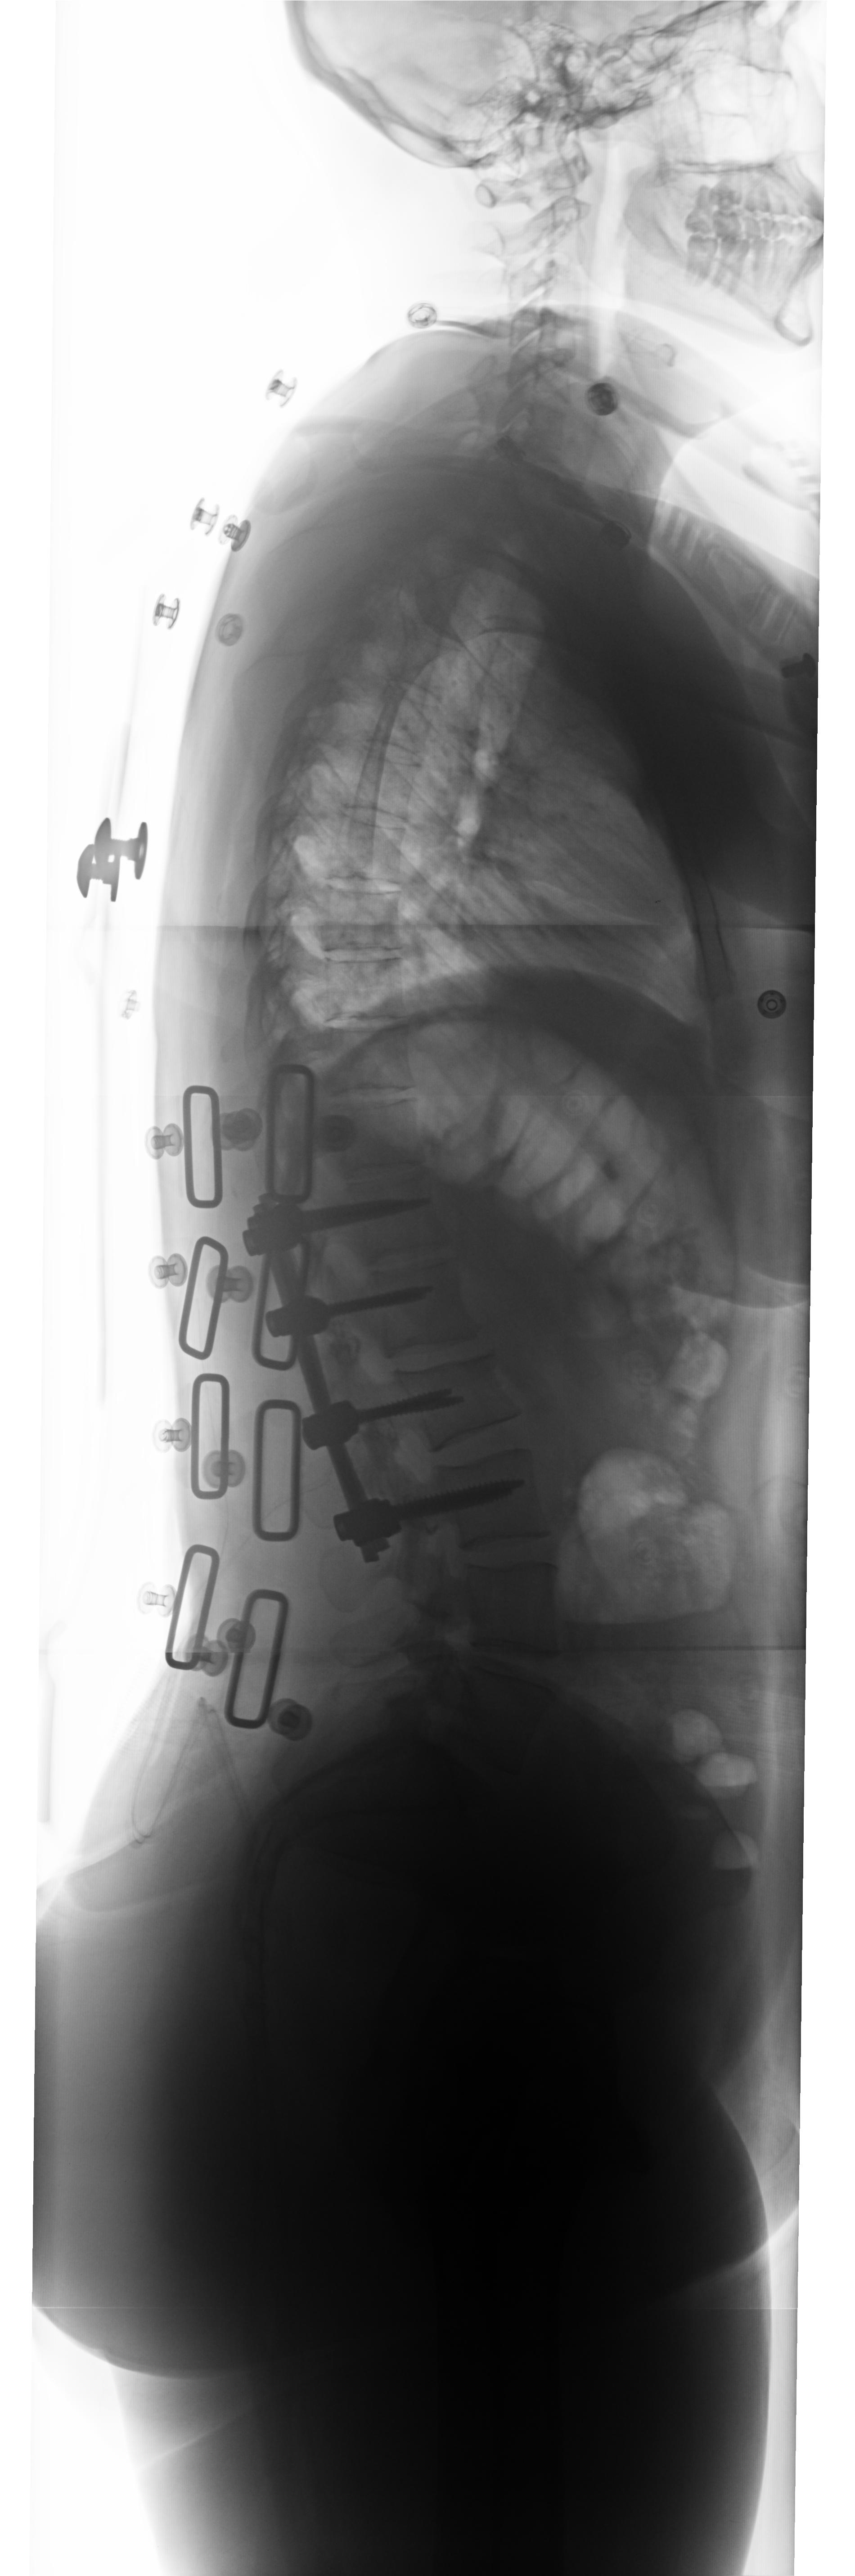
View: LATERAL
Implant manufacturer: Styker everest (K2M)